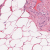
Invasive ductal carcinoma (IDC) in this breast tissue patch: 0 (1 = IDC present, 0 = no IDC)